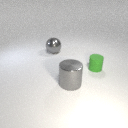
large gray metal sphere to the left of large gray metal cylinder